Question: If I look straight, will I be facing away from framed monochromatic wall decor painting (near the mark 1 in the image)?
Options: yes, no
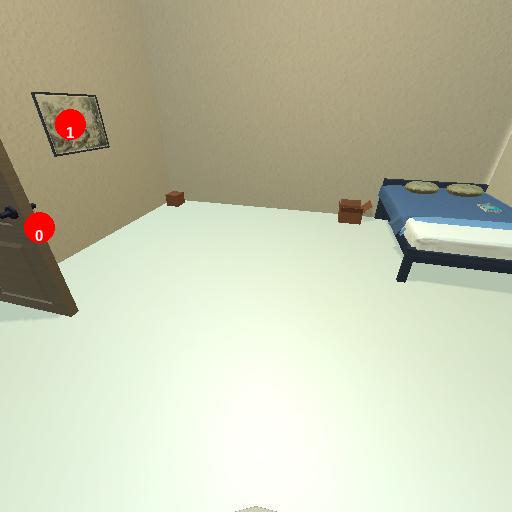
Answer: yes